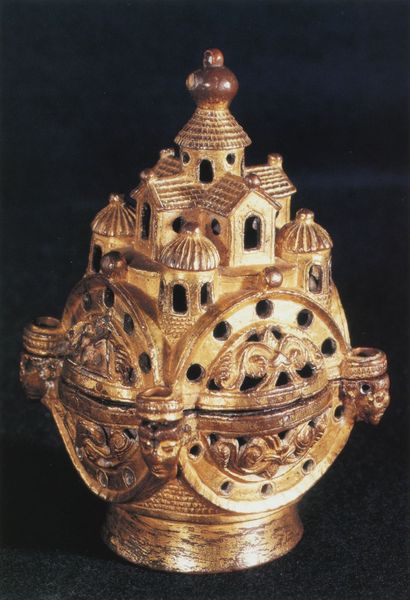
Titel: Romanisches Rauchfaß aus Tratzberg
Institution: Brixen, Diözesanmuseum
Schlagwörter: adler, stadt, braun, fenster, holz, dach, haus, alt, häuser, kirche, gold, turm, skulptur, dächer, metall, foto, eingang, deckel, gefäß, dose, vergoldet, türme, löcher, schnitzerei, scharnier, mittelalter, weihrauch, behälter, öffnen, romanisch, reliquiar, kunstwerk, wetvoll